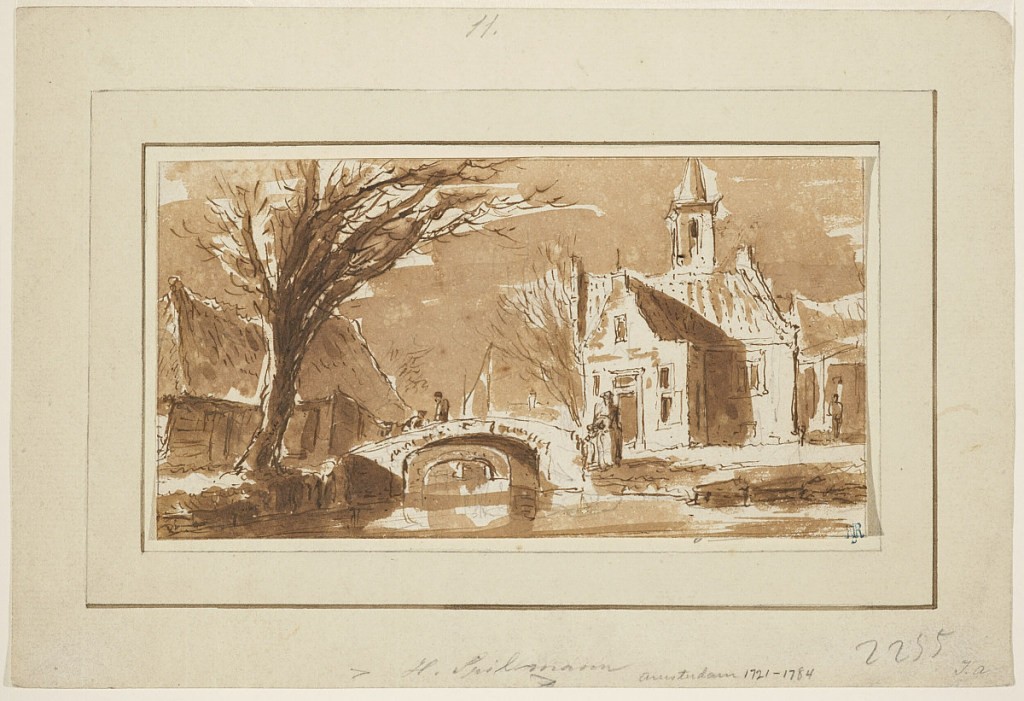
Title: Town on a Canal
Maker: Hendrik Spilman, Netherlandish, 1721–1784
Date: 1750–70
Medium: Graphite, pen and bistre ink, brush and bistre wash on cream paper
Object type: Drawing
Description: A canal, spanned by two stone bridges, runs through a town. A thatched hut, left, and a stone building, surmounted by a town, right. Figures in the scene.